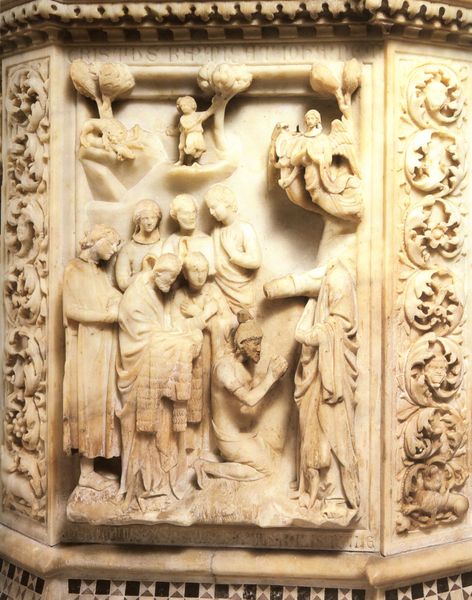
Titel: Taufbecken im Baptisterium von Florenz
Künstler: Orcagna
Standort: Florenz, Baptisterium (EU - I - Toskana)
Schlagwörter: baum, flügel, himmel, mann, bäume, frauen, landschaft, menschen, frau, hell, marmor, männer, pfeiler, säule, ornament, bart, stein, personen, engel, relief, figuren, ornamente, foto, gefäß, knien, beten, gesims, christus, jesus, segnen, bedeutungsperspektive, heilige, schatulle, gips, jünger, taufe, anbetung, gläubige, elfenbein, schrft, anbeteung, bielbisch